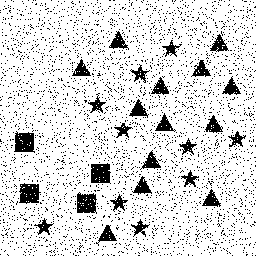
Squares: 4
Triangles: 13
Stars: 10
Total shapes: 27